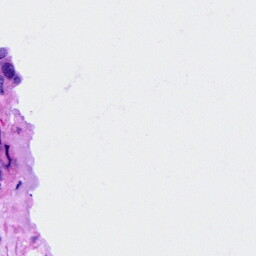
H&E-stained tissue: Ovarian